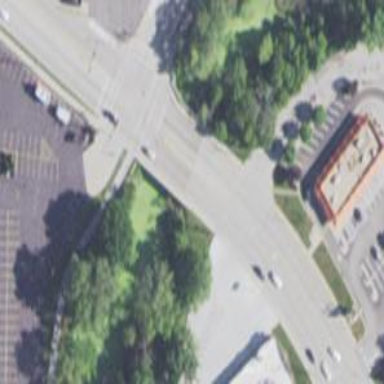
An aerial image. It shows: Footway bridge.